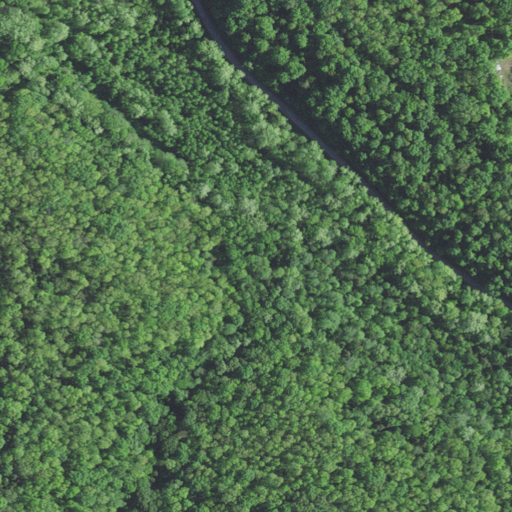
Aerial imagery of valley in Kentucky named Coal Bank Hollow containing deciduous forest, mixed forest, and open development